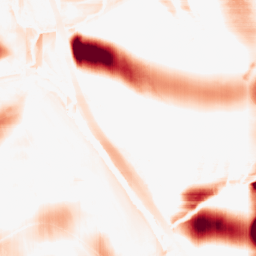
Category: morphological
Decomposition family: rolling_ball
Decomposition parameters: radius: 25
Upsampling method: bspline
Upsampling parameters: scale: 2
Upsampling scale: 2